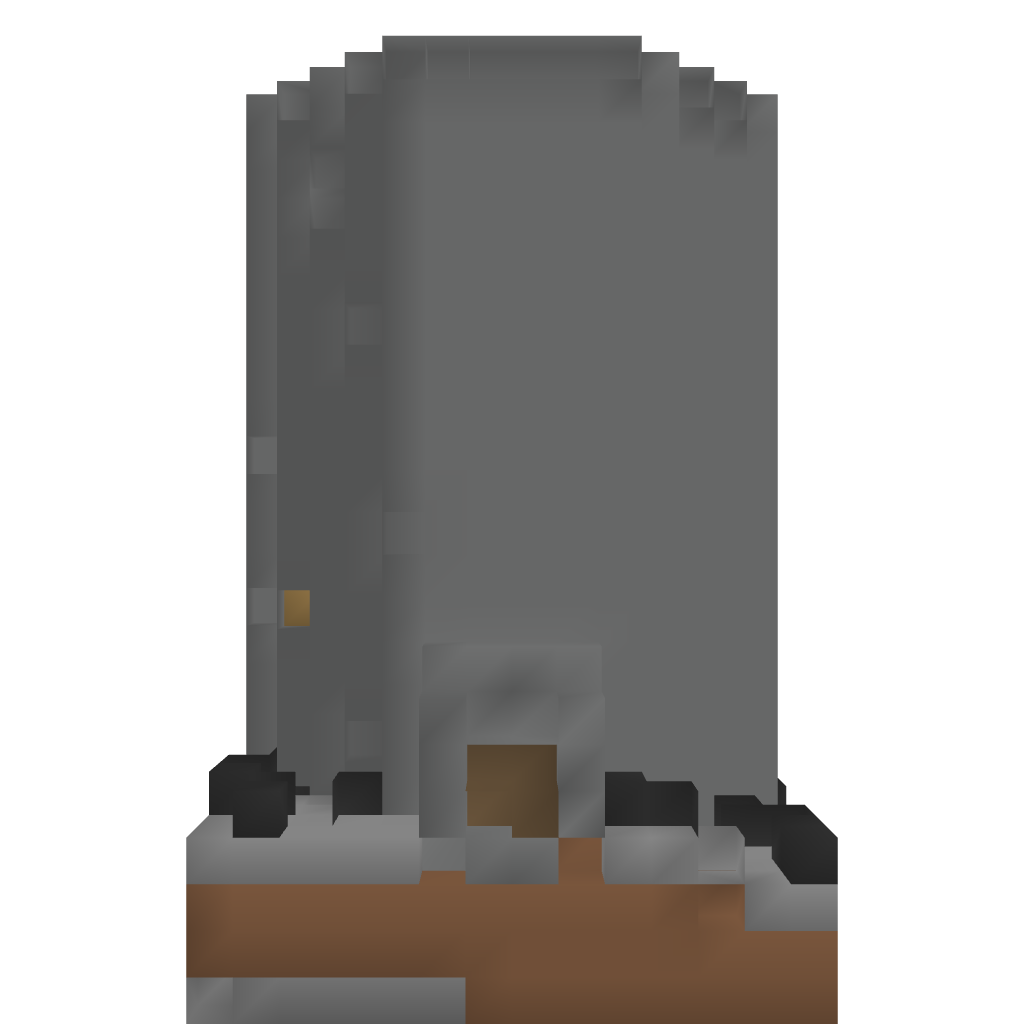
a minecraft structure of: The Tower